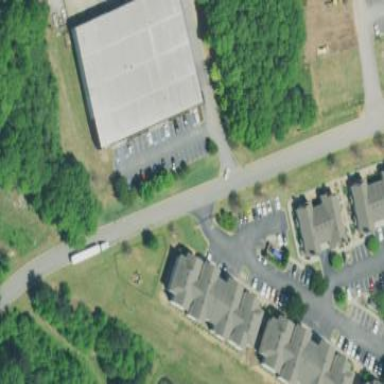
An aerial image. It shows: Commercial building.